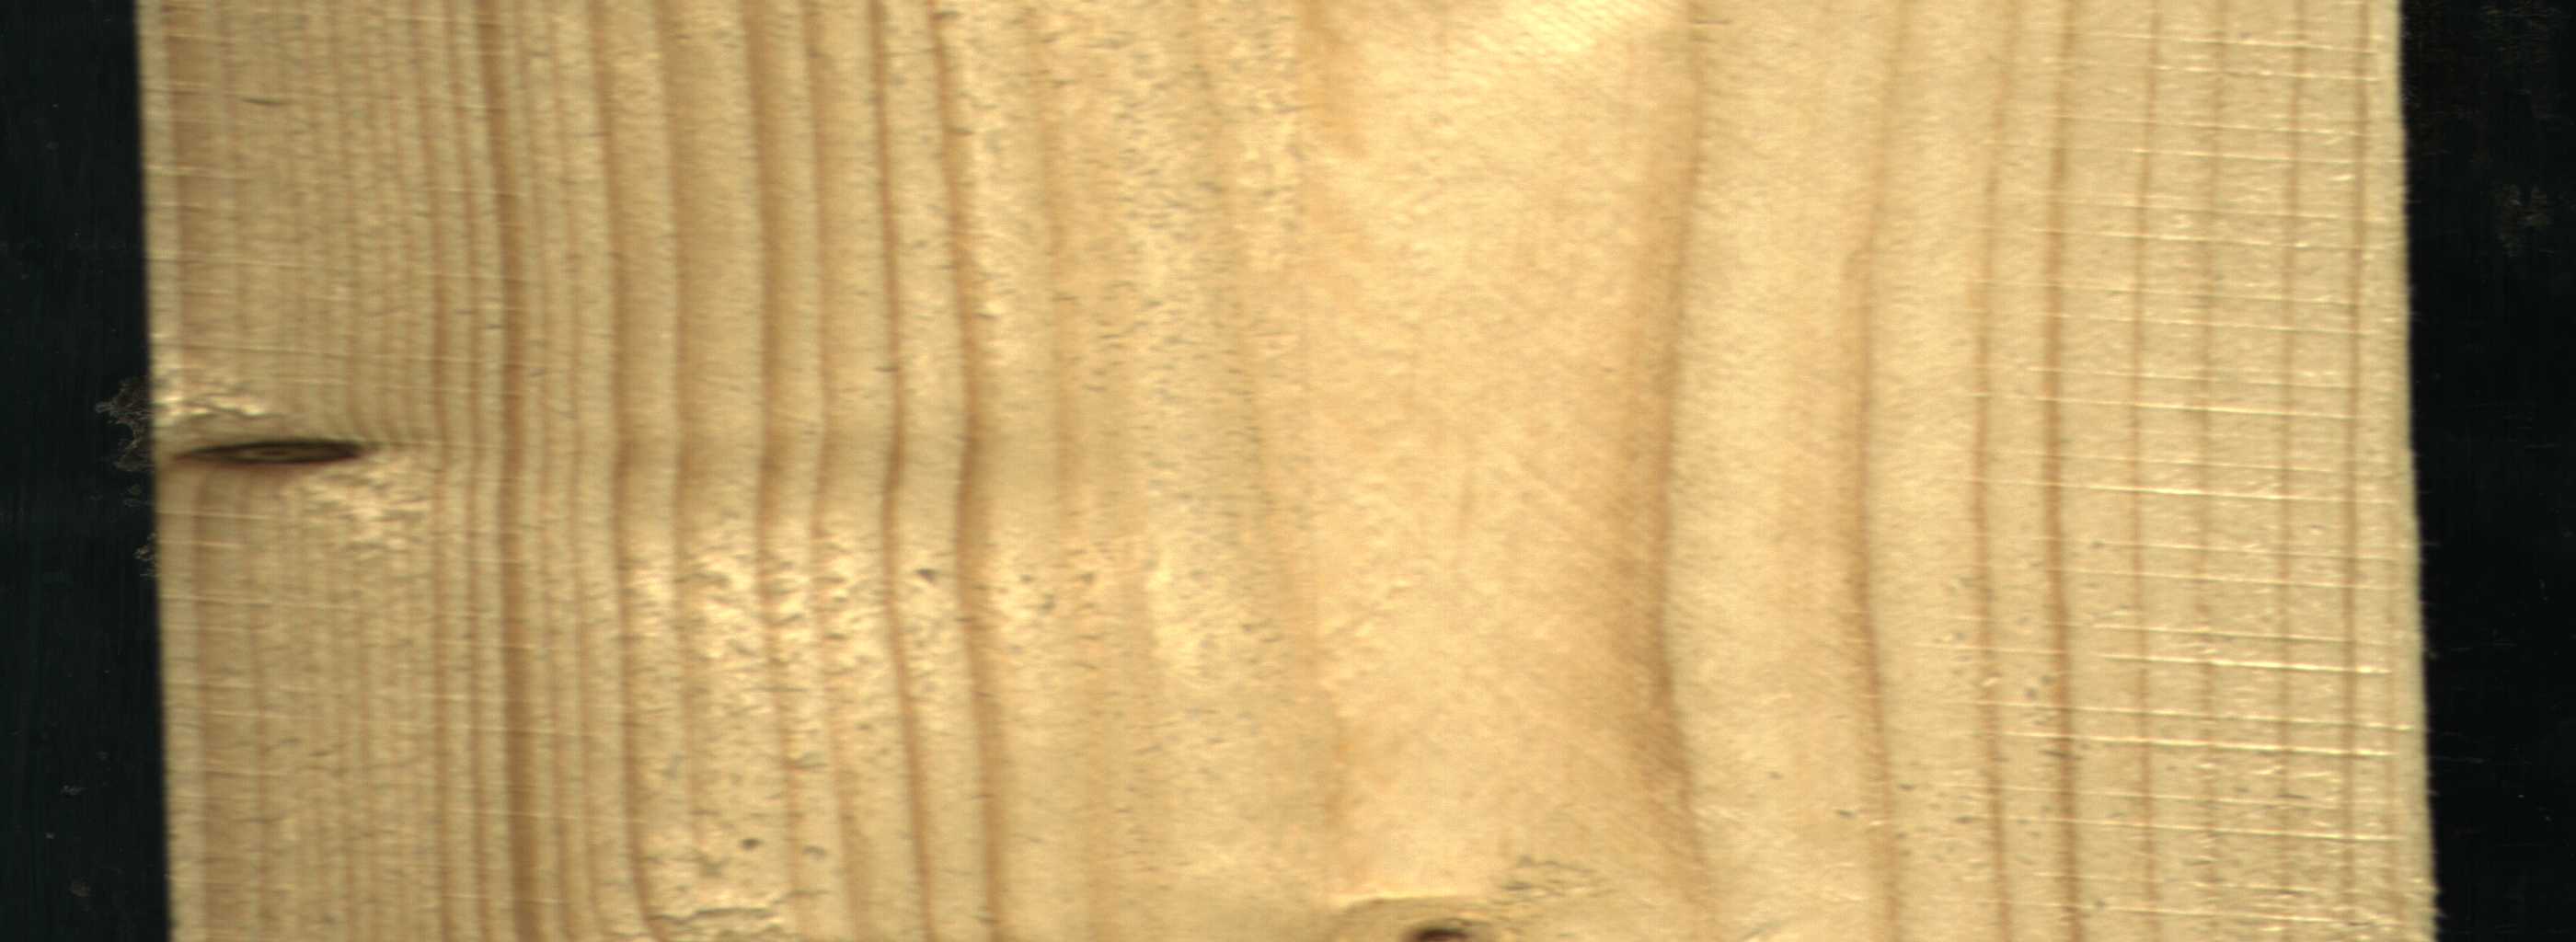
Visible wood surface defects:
Dead_Knot
Dead_Knot